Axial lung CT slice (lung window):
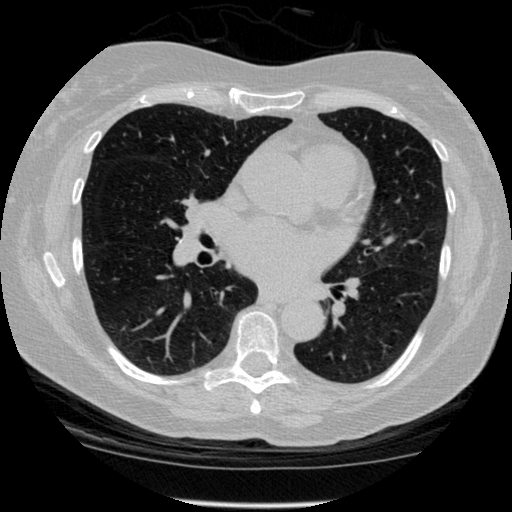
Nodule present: no